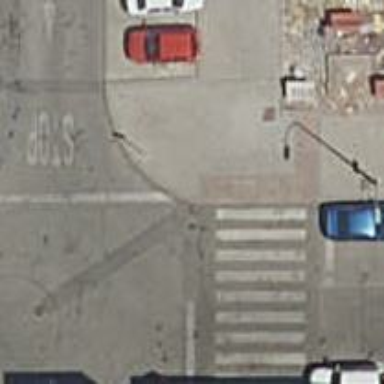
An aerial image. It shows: Kerb serving as barrier.